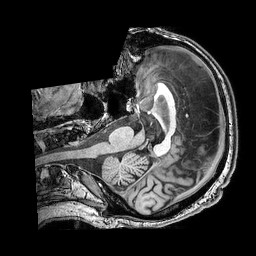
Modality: T1w
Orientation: axial
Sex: male
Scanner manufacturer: philips
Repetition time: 0.008271 s
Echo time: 0.00385 s